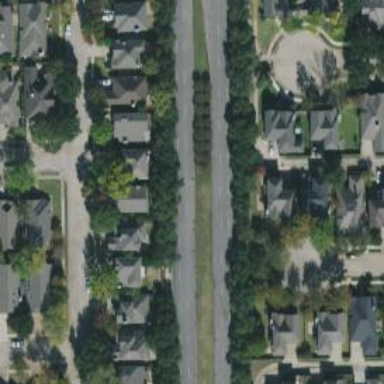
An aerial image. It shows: Secondary road with separate sidewalks.